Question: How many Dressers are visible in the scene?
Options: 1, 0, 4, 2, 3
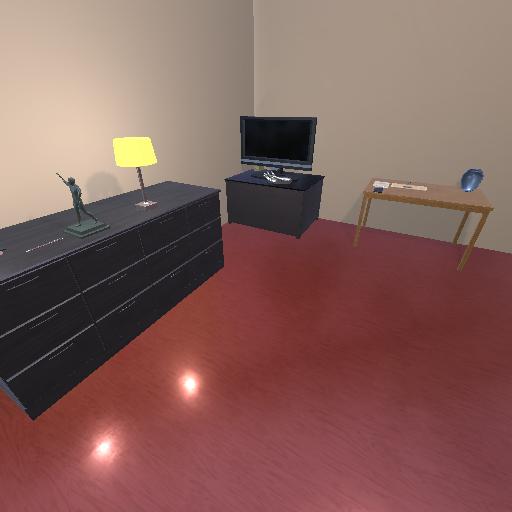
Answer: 1